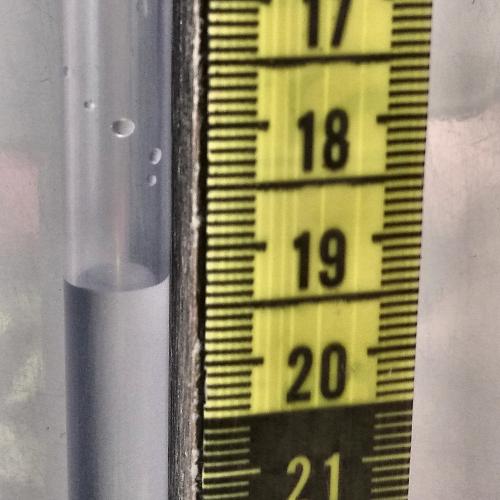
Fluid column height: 19.3 cm